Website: walmart
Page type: payment
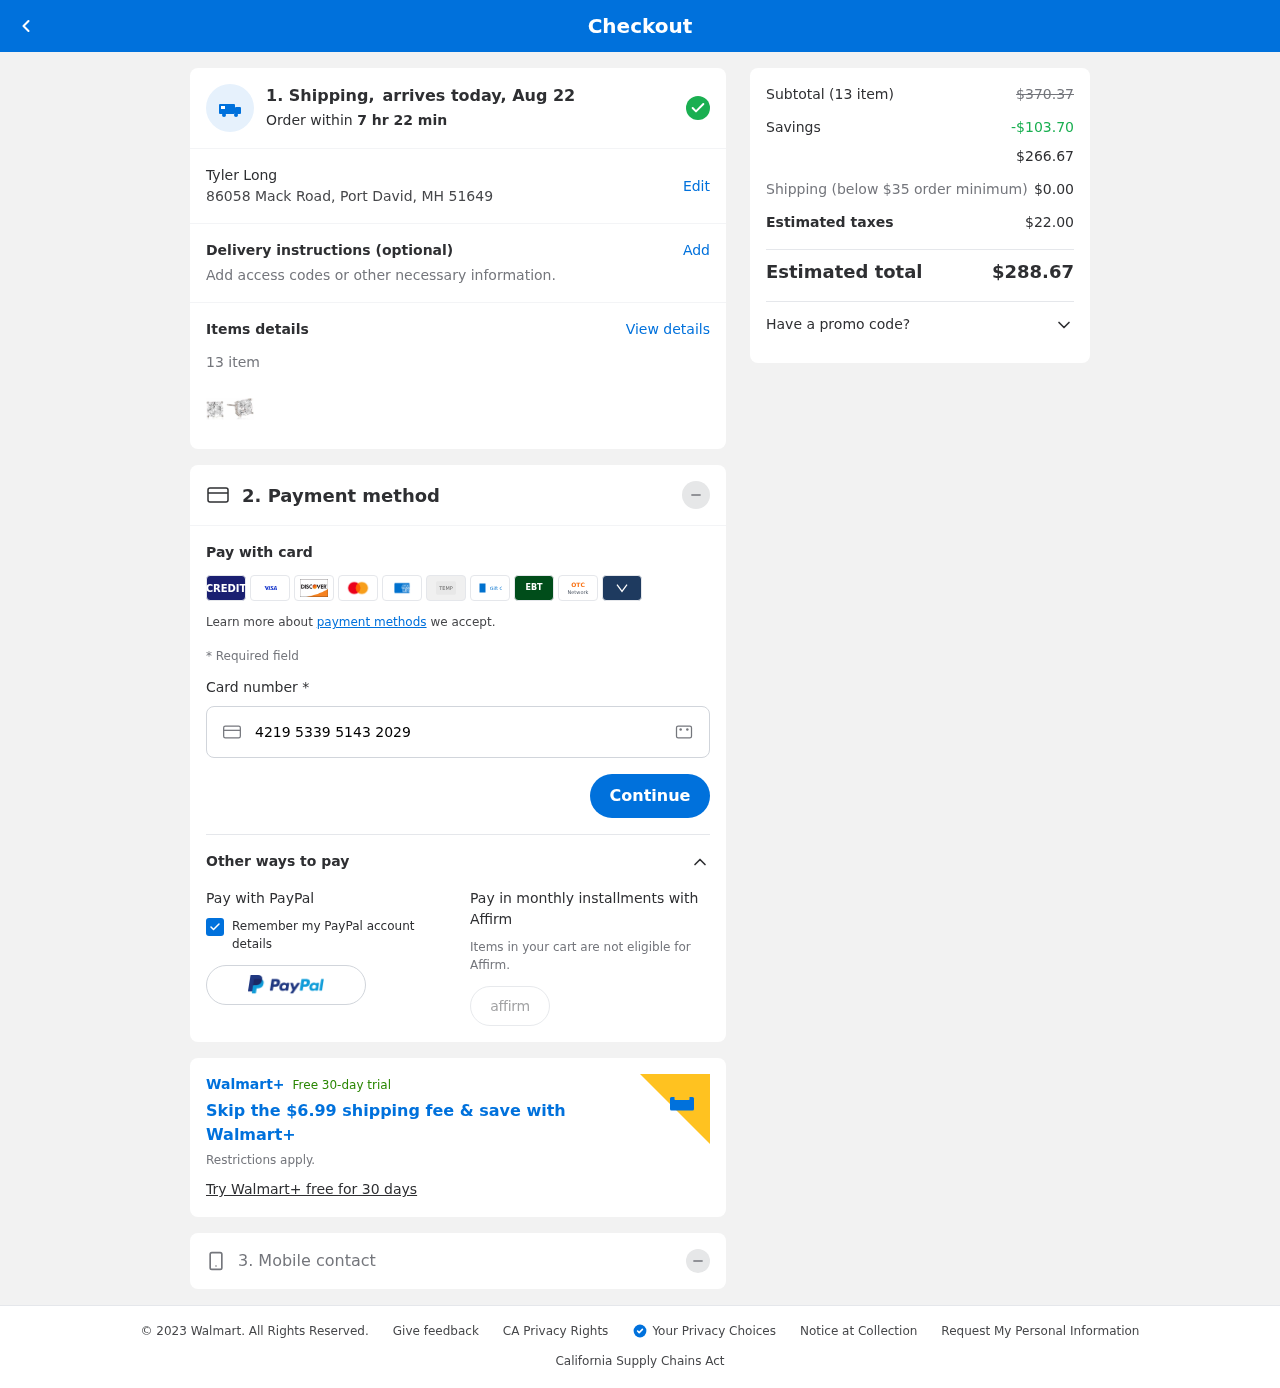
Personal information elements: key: PII_FULLNAME
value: Tyler Long
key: PII_STREET
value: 86058 Mack Road
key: PII_CITY_STATE_ZIP
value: Port David, MH 51649
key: PII_CARD_NUMBER
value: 4219 5339 5143 2029
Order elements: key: ORDER_DELIVERY_DATE
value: Aug 22
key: ORDER_NUM_ITEMS
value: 13
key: ORDER_SUBTOTAL_BEFORE_SAVINGS
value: $370.37
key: ORDER_SAVINGS
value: -$103.70
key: ORDER_SUBTOTAL
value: $266.67
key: ORDER_SHIPPING_COST
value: $0.00
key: ORDER_TAX
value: $22.00
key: ORDER_TOTAL
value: $288.67